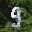
Label: 9